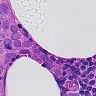
Metastatic tissue present: yes